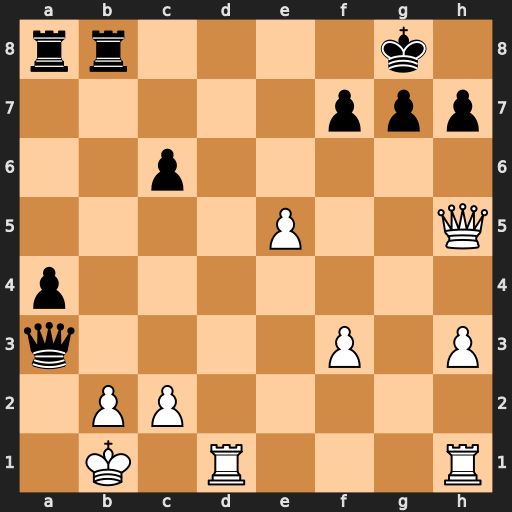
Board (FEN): rr4k1/5ppp/2p5/4P2Q/p7/q4P1P/1PP5/1K1R3R
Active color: w
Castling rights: -
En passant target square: -
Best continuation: Rd8+ Rxd8 bxa3